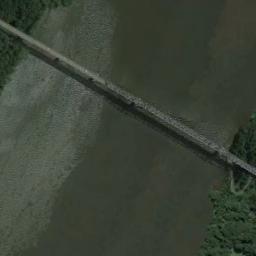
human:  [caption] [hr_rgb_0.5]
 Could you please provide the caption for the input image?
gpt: There is a bridge over the river next to some trees .

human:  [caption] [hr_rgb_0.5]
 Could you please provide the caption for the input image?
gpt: A bridge built on a dark green river and some green plants on both sides of the river .

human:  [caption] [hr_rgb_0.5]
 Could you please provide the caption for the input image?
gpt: A slender, Straight bridge connects the green areas of the turquoise waters .

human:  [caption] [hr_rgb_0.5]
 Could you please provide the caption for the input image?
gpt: The bridge is bi-directional, And the water under the bridge appears dark blue .

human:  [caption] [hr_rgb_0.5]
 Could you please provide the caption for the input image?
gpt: Many trees are around the bridge .